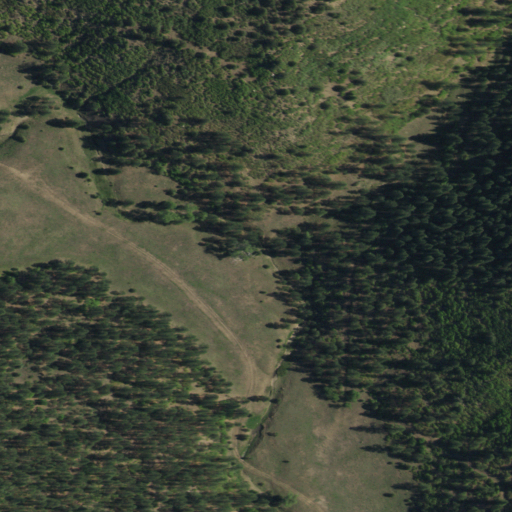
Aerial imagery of valley in New Mexico named Meatblock Canyon containing shrub, evergreen forest, woody wetlands, deciduous forest, and herbaceous wetlands